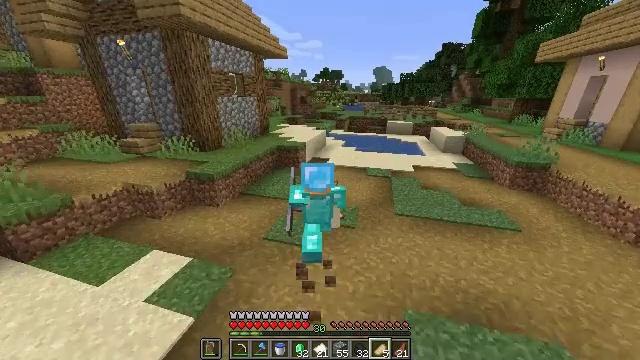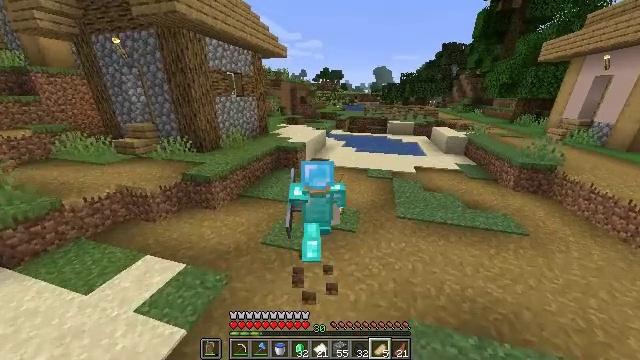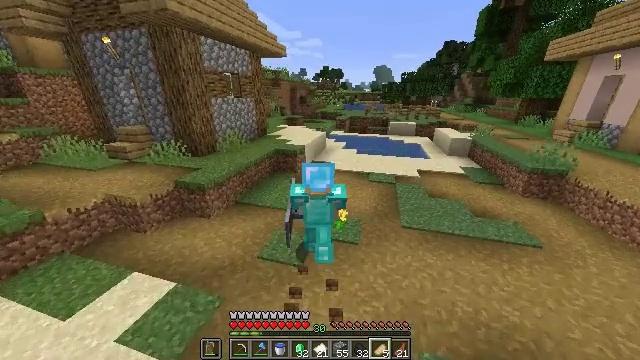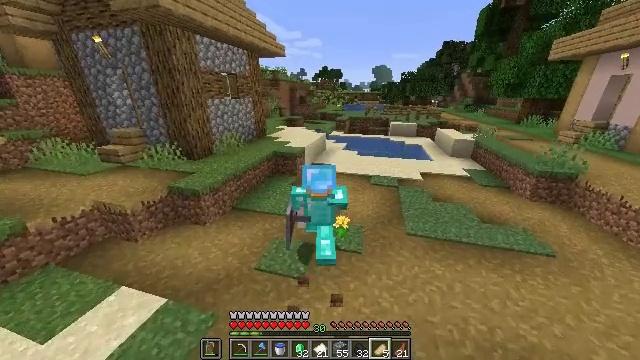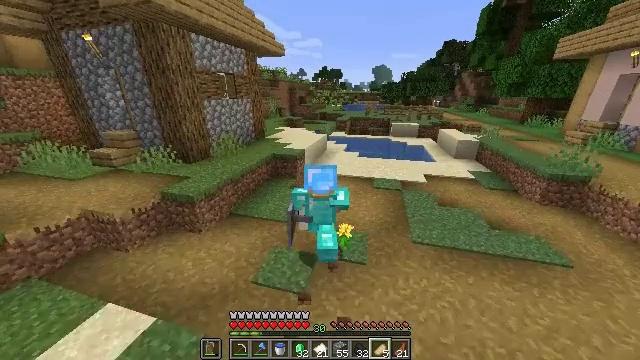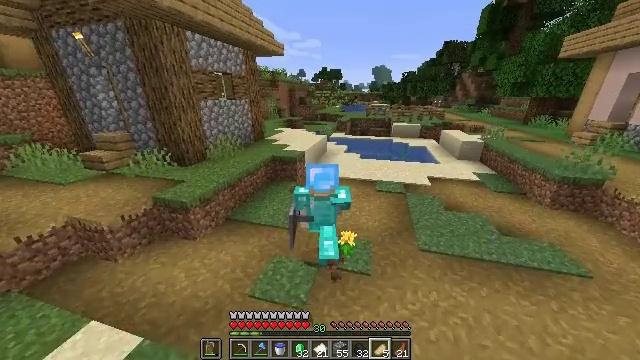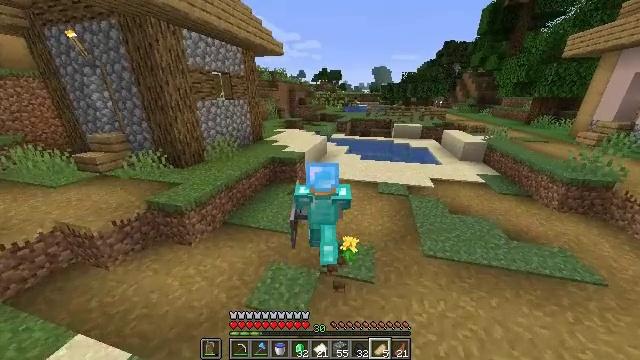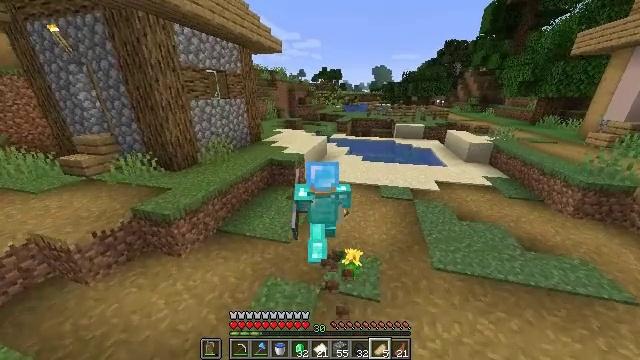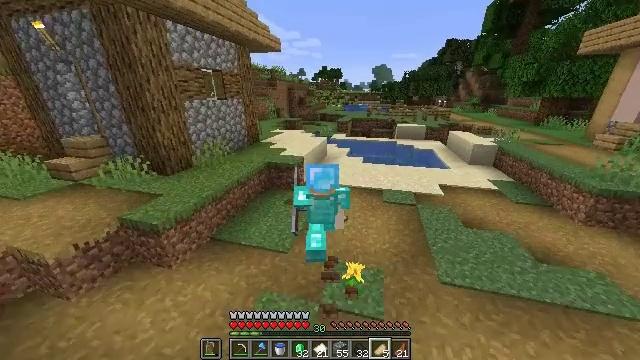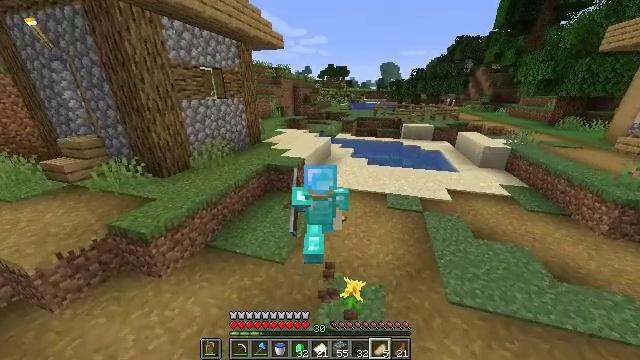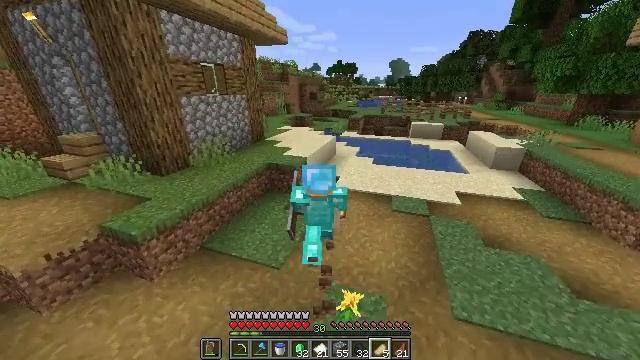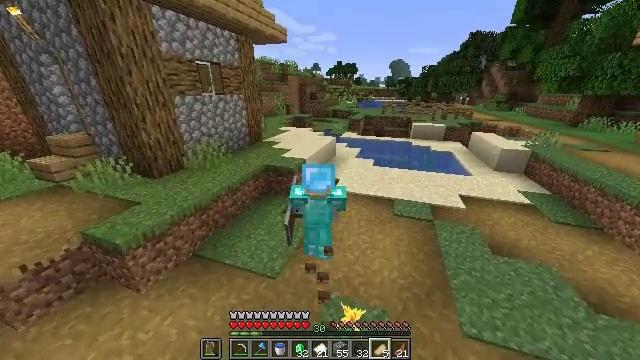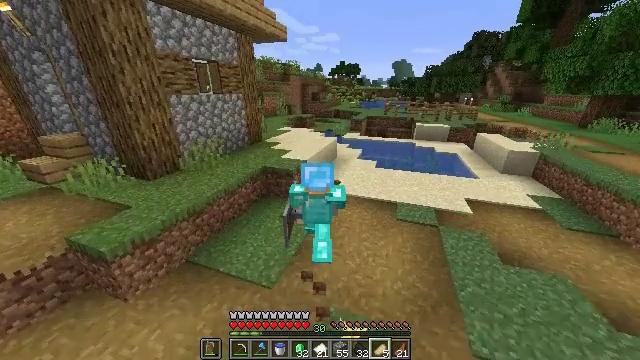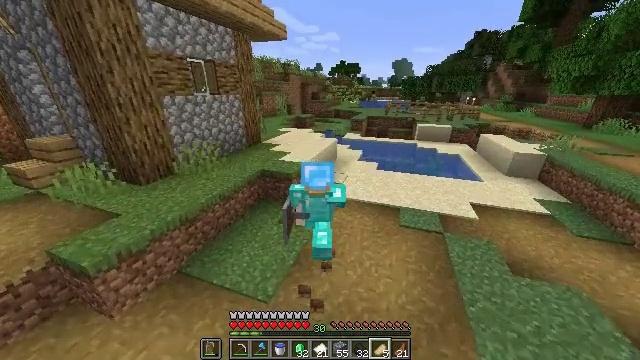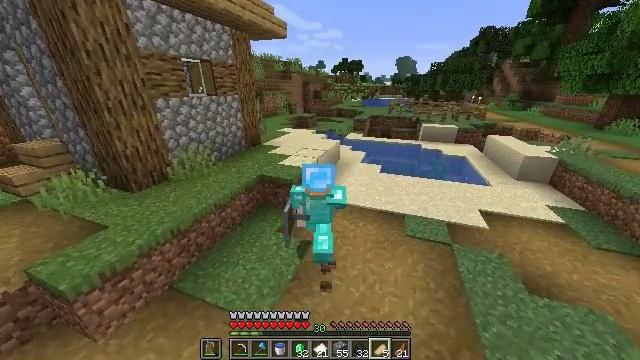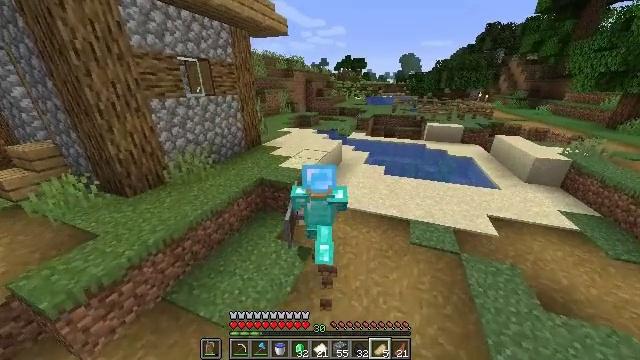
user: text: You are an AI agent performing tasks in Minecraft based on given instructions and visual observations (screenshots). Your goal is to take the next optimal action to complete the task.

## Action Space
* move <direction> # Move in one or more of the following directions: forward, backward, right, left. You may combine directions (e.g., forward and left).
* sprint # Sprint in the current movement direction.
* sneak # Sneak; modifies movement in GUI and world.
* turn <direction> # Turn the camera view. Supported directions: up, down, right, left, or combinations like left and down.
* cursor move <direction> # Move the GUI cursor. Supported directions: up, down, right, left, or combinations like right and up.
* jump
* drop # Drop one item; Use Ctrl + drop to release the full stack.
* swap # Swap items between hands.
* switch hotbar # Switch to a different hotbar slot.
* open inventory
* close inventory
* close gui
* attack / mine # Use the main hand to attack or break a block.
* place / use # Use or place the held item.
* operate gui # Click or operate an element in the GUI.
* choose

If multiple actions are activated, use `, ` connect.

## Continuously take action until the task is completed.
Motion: motion action
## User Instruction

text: Kill the cow.
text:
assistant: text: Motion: move forward
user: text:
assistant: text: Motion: move forward
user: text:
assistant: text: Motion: move forward
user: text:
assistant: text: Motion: move forward
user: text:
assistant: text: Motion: move forward
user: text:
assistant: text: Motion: move forward
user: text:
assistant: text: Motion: move forward
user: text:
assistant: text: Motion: move forward
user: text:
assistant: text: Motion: move forward, turn left
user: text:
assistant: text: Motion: move forward, turn left
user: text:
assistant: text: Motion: move forward
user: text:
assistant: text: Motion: move forward
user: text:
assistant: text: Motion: move forward
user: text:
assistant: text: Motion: move forward
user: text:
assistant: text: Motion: move forward
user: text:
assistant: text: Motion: move forward
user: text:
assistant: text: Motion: move forward
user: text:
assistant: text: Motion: move forward, sprint
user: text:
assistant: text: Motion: move forward, sprint, jump
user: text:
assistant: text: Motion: move forward, sprint, jump
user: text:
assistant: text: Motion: move forward, sprint, turn left, jump
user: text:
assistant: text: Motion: move forward, turn left, jump
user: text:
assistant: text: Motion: move forward, turn left
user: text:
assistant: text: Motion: move forward, turn left
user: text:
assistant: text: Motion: move forward, turn left
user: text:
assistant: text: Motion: move forward, turn left
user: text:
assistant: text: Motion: move forward, turn left
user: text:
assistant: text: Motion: move forward
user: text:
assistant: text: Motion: move forward
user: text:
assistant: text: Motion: move forward